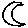
Label: moon